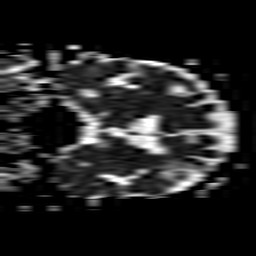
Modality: ADC
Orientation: coronal
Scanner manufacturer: philips
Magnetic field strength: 1.5 T
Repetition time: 3.4 s
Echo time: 0.06922 s